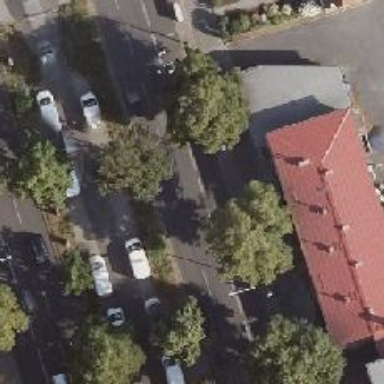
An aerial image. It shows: Public transport stop position.